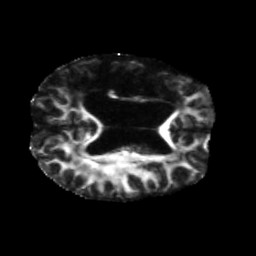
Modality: FA
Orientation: axial
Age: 46
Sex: male
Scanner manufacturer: siemens
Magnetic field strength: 3 T
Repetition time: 5.47 s
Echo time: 0.0854 s